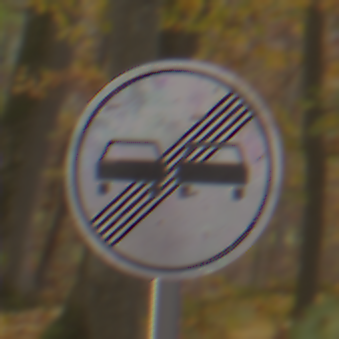
Verkehrszeichen: EndeUeberholverbot
Umgebung: Outdoor, Nature
Tageszeit: MorningAfternoon
Wetter: Overcast
Licht: Natural
Jahreszeit: Autumn
Kontrast: LowContrast